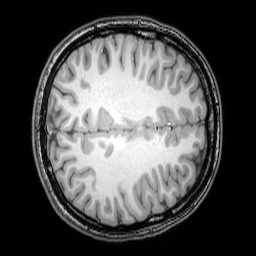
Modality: T1w
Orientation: axial
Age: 23
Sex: female
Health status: healthy
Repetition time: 0.081 s
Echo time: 0.037 s